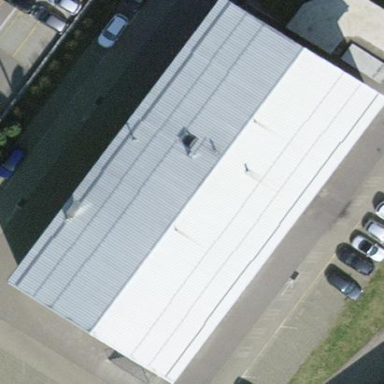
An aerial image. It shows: Industrial building.